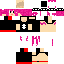
A female human skin with dark skin, wearing brown long hair dressed in a black tshirt and red pants, featuring a closed mouth.